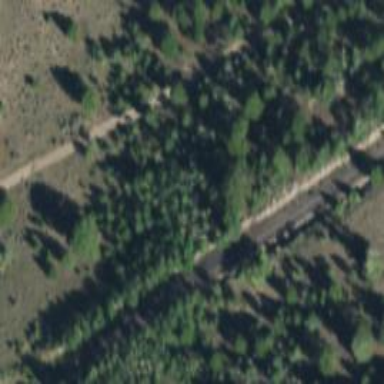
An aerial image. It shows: Preserved railway spur.